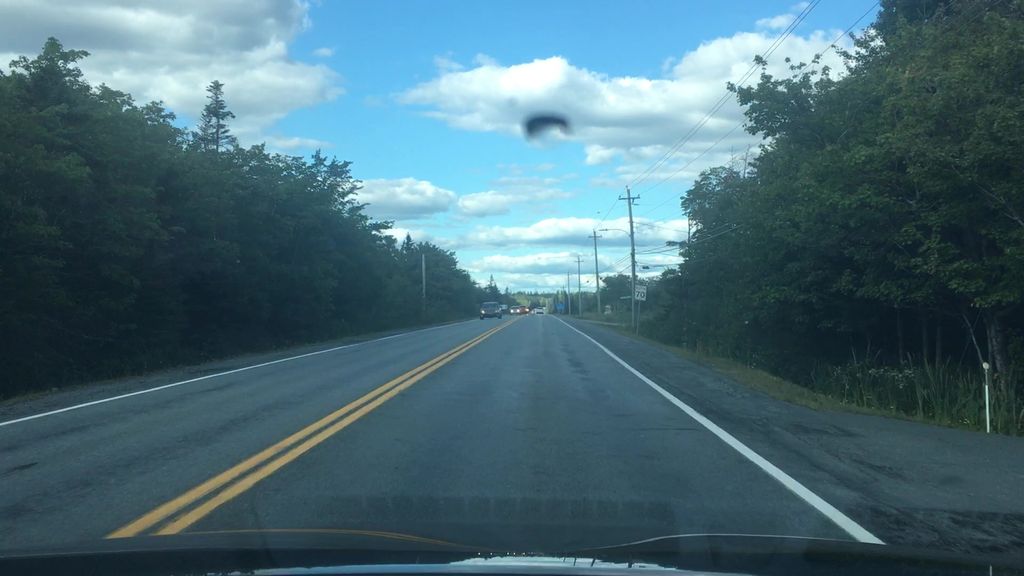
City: halifax